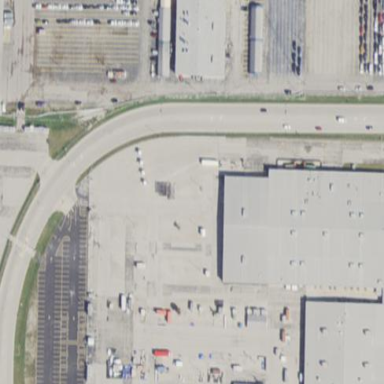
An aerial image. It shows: Retail building that serves as marketplace.